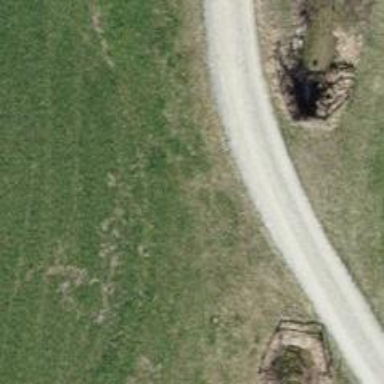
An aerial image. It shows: Gravel track on bridge with grade2 track type.